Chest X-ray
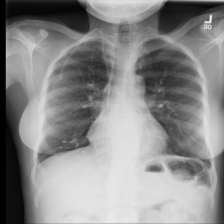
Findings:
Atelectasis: negative
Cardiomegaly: negative
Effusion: negative
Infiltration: negative
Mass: negative
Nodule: negative
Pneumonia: negative
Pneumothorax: negative
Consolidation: negative
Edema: negative
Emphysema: negative
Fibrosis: negative
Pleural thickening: negative
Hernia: negative